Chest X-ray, AP view. Patient: 22 years old, sex M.
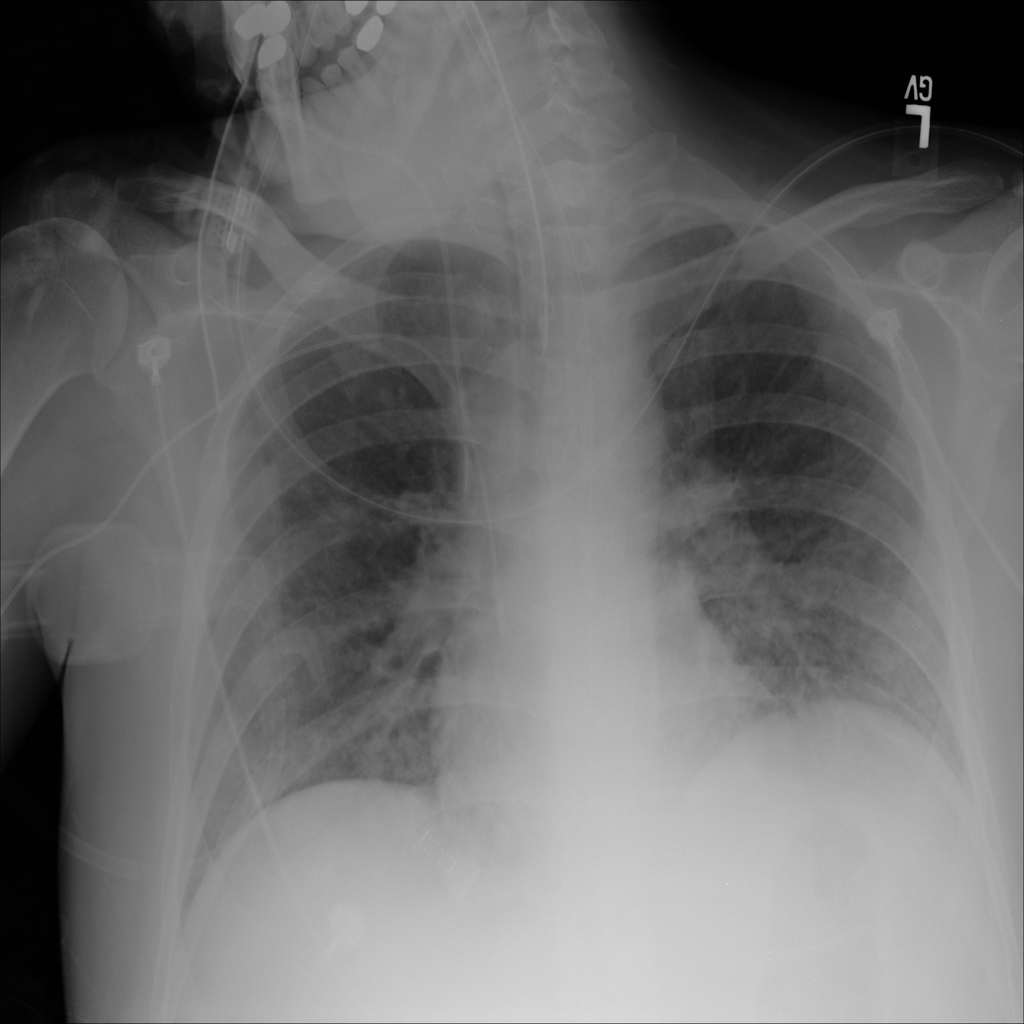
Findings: Edema, Infiltration, Pneumonia